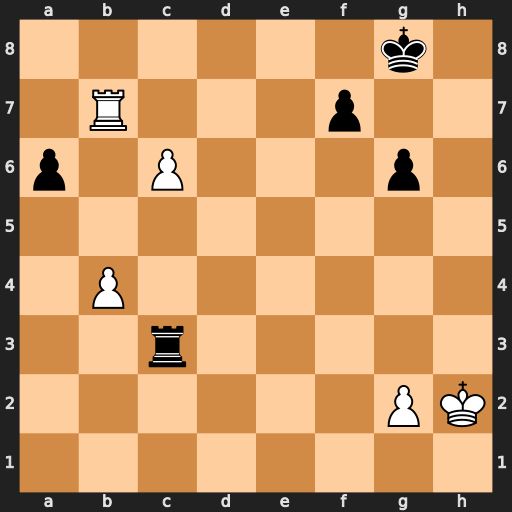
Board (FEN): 6k1/1R3p2/p1P3p1/8/1P6/2r5/6PK/8
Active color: w
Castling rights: -
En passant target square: -
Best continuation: Rb6 Kf8 Rxa6